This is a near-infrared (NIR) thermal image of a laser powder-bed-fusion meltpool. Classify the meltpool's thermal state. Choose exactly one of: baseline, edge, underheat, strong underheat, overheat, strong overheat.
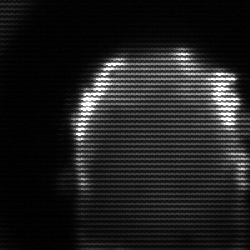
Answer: baseline